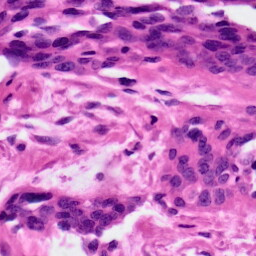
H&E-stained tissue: Ovarian